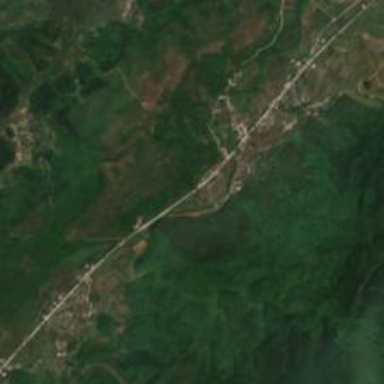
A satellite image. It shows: Trunk highway.